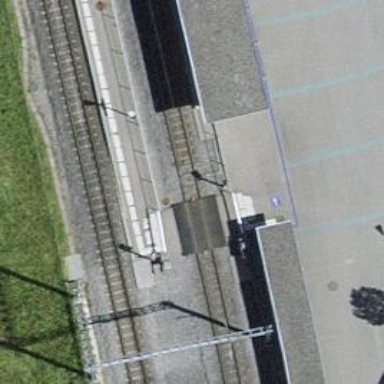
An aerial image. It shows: Railway crossing.